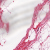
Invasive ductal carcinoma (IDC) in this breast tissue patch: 0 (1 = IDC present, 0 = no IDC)